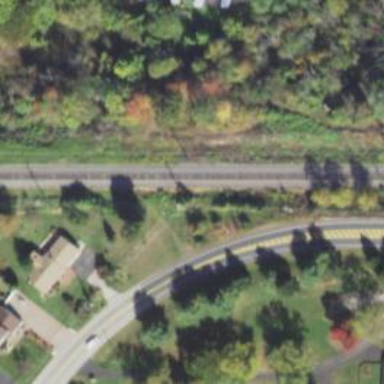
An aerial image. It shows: Railway tracks on embankment.